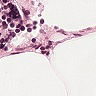
Metastatic tissue present: no